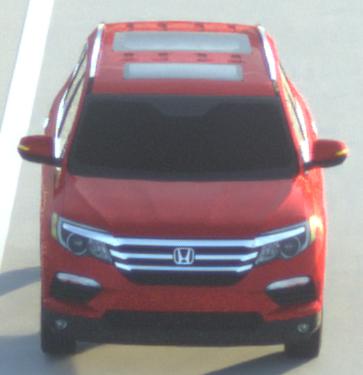
Make: Honda
Model: Pilot
Detailed model: 3
Model produced from: 2015
Model produced until: 2022
Doors: 5
Color: red
Road condition: dry road
Daytime: sunrise or sunset
Contrast: low contrast